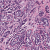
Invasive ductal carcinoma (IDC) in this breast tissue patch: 1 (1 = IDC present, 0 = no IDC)